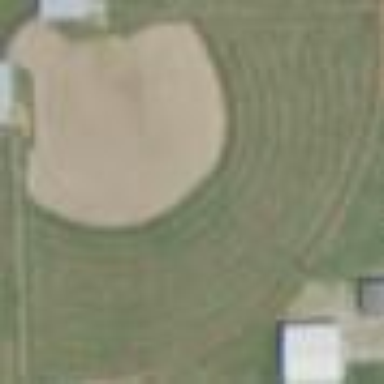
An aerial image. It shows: Baseball pitch for leisure and sports activities.